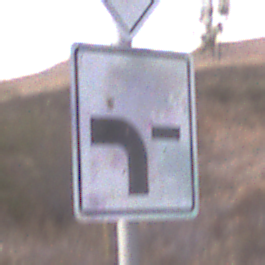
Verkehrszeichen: VerlaufVorfahrtsstrasse6
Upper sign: Vorfahrtsstrasse
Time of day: SunriseSunset
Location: Outdoor (Suburban)
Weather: PartlyCloudy
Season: NotSpecified
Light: Natural